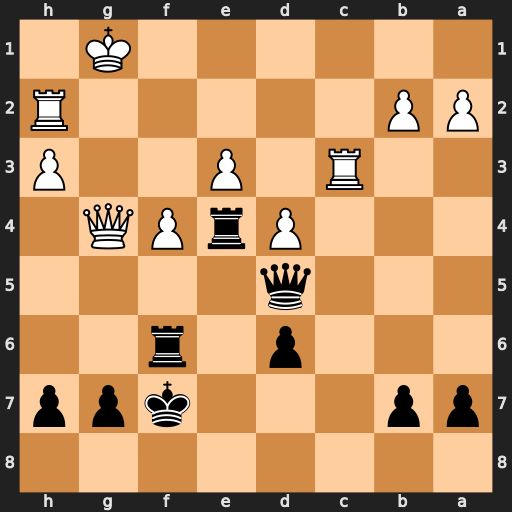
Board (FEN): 8/pp3kpp/3p1r2/3q4/3PrPQ1/2R1P2P/PP5R/6K1
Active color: b
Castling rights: -
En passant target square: -
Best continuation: Rg6 Kf2 Rxg4